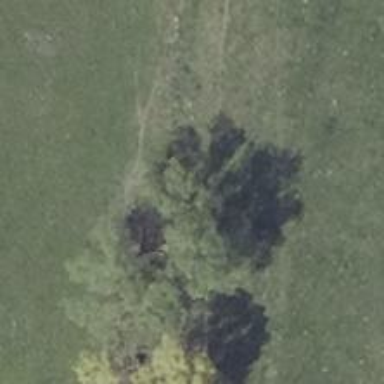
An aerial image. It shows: Deciduous broadleaved tree.